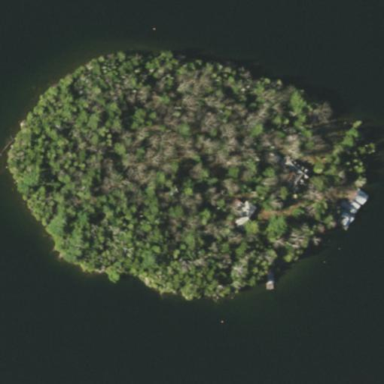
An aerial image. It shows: Islet.